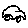
Label: car